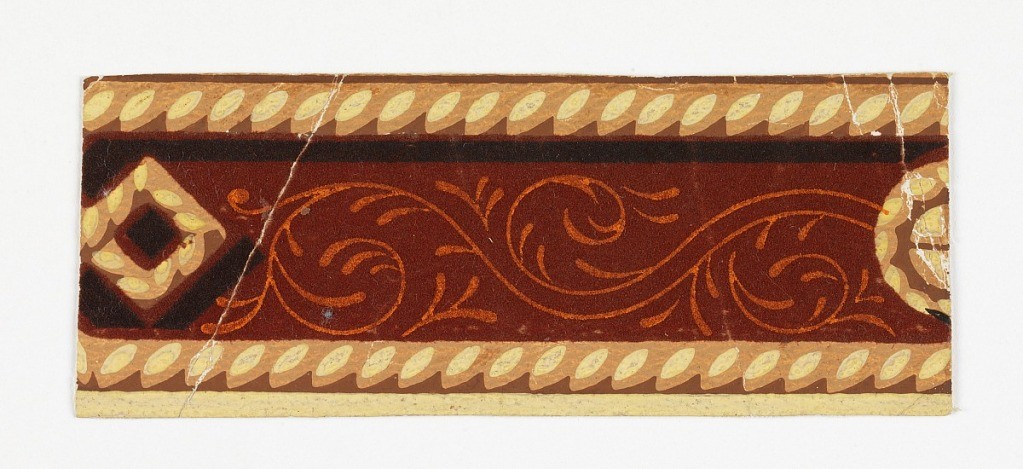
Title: Border
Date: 1860
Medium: Block-printed and flocked
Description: Rectangle with cable molding or rope twist along top and bottom edges. Part of a square and part of a circle, composed of cable molding, at respective short sides. Between, strip of red flock overprinted with foliate rinceaux in bright orange.  Printed in yellow and brown distemper and red flock.